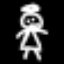
Label: angel